Question: I have a dialog and a tab QTabWidget inside it, and inside that tab there is a table view. Please see the screen shot below

the problem is when I press tab key from the text box in dialog (text box Telp) it goes to the tab Items and then when I click again it goes to the Table View but I never can get out of this Tab Items. Right now I'm using a QShortcut to escape from this Tab Items and go to the text area on the dialog. I want to use a Tab key to escape from this Tab Items. Is it possible?
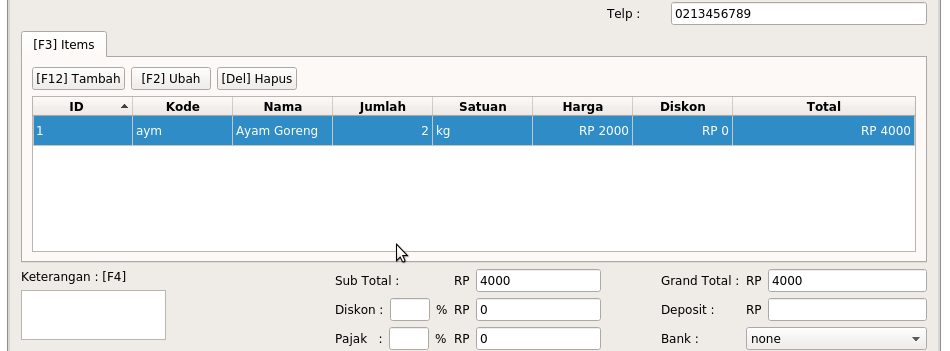
Answer: OK I can solve this problem by subsclassing QTableView and override keyPressEvent event
'''
void LMJTableView::keyPressEvent(QKeyEvent *event)
{
if(event->key() == Qt::Key_Tab){
//event->ignore();
if (nextWidget!=NULL) {
nextWidget->setFocus();
}
}
else
QTableView::keyPressEvent(event);
}
'''